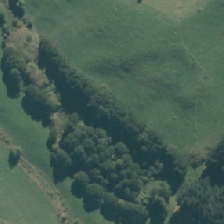
Land cover: deciduous_hardwood